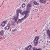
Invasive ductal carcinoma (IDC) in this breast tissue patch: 0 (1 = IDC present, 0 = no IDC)